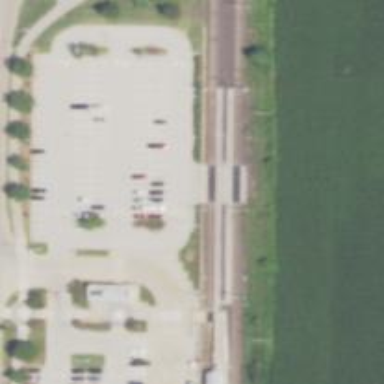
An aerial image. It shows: Parking area with surface.